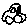
Label: car